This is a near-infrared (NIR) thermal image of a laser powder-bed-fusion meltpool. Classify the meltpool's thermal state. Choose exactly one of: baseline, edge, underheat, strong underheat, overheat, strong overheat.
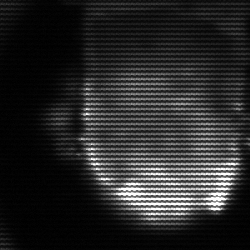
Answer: baseline